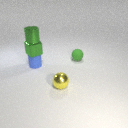
small green metal cube below small green metal cylinder